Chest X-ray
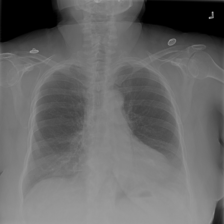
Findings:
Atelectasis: negative
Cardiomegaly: negative
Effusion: negative
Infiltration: negative
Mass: negative
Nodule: negative
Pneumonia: negative
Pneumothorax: negative
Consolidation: negative
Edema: negative
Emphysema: negative
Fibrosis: negative
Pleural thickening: negative
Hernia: negative